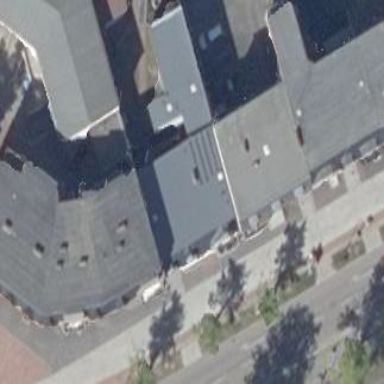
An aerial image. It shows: Apartments building with gambrel-shaped roof.